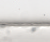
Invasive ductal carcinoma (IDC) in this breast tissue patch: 0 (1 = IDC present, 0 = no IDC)